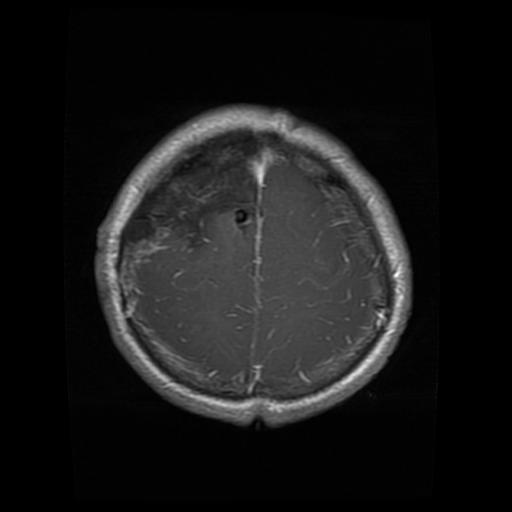
Label: glioma